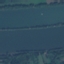
Land use / land cover: River